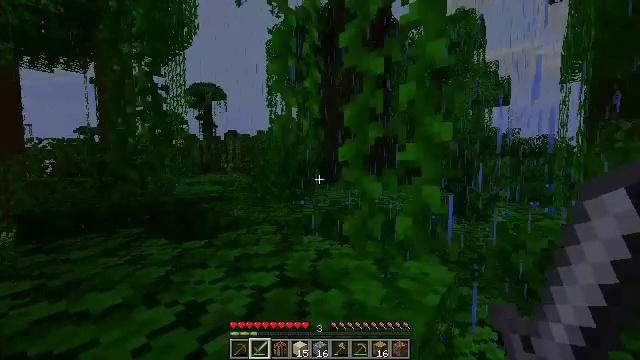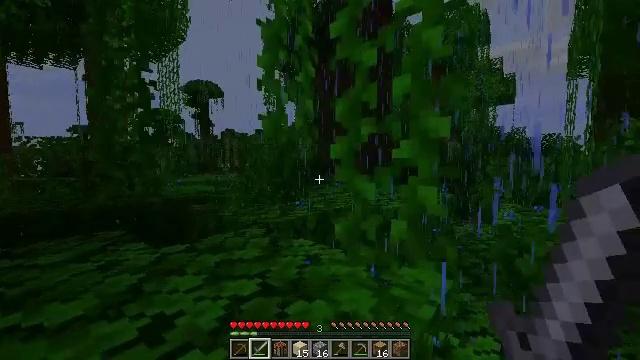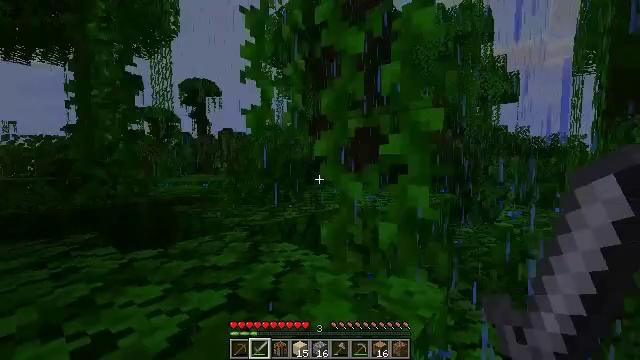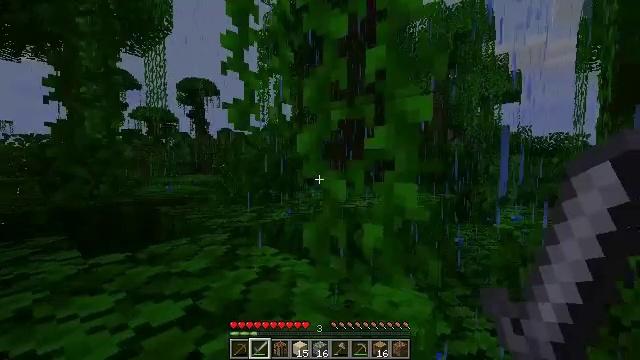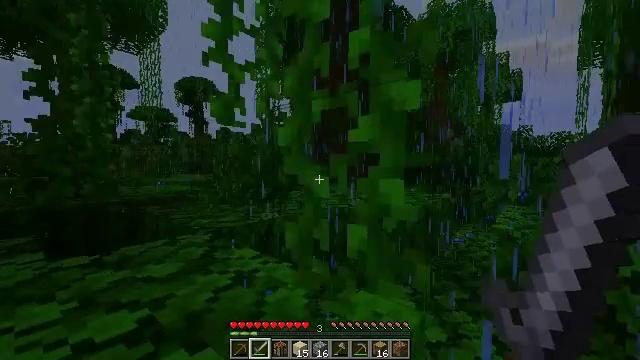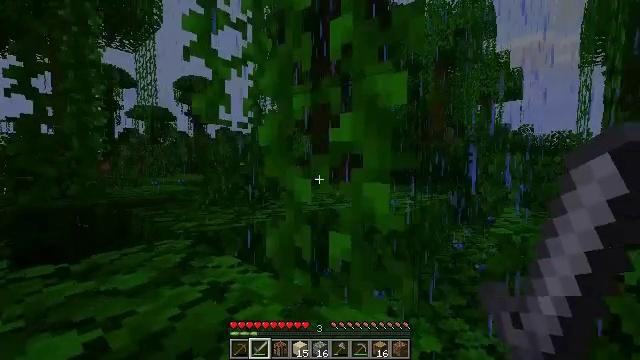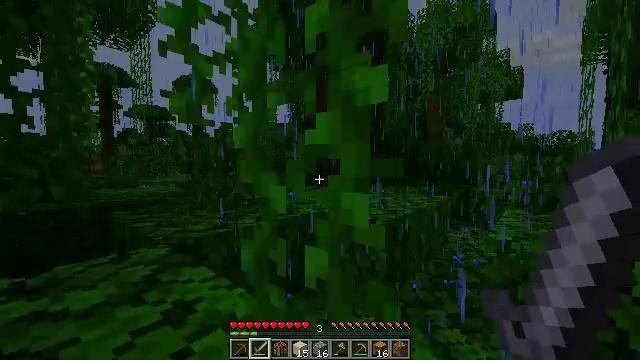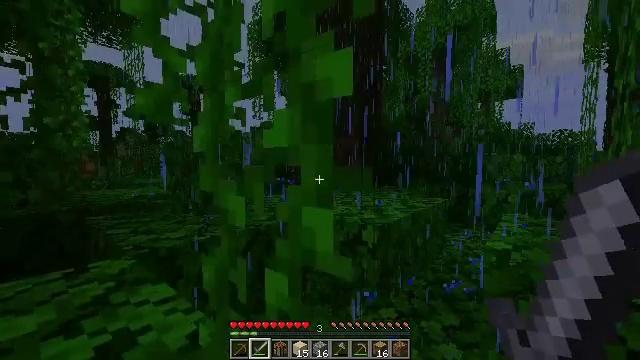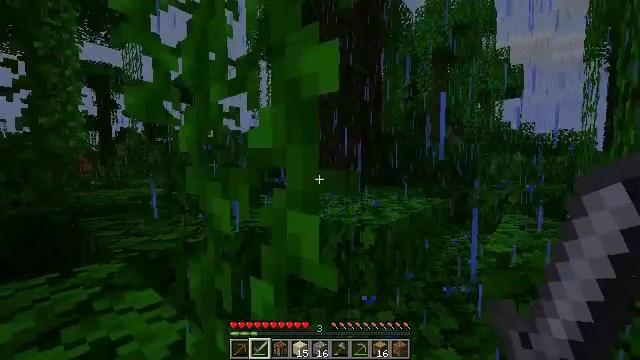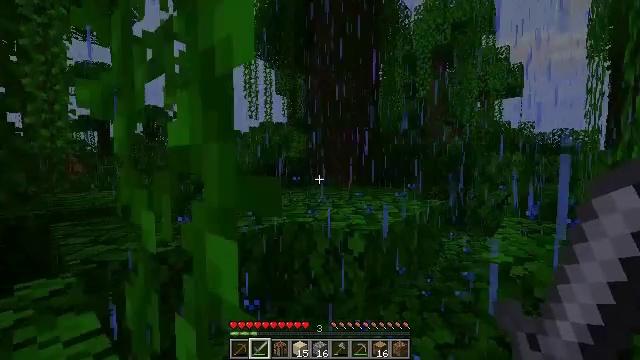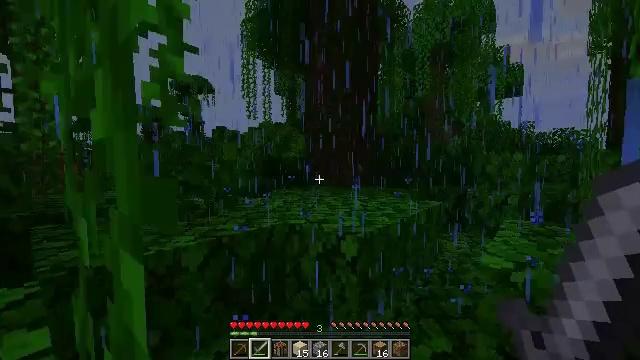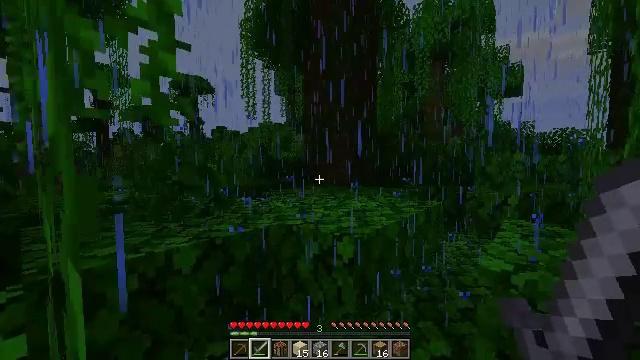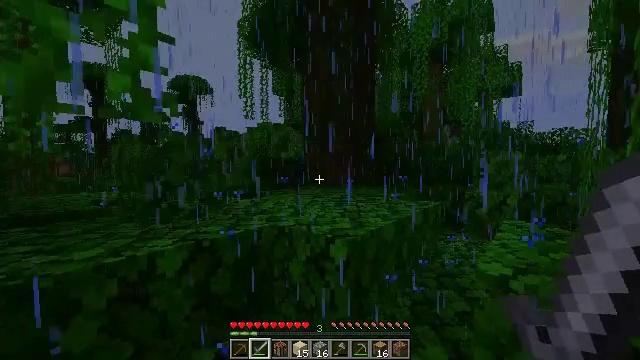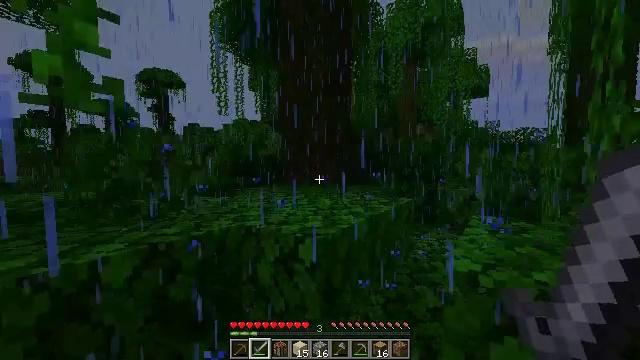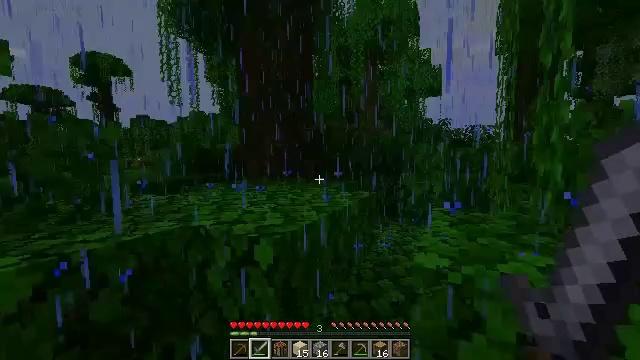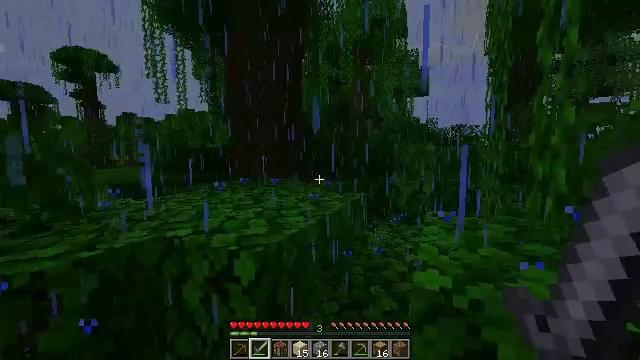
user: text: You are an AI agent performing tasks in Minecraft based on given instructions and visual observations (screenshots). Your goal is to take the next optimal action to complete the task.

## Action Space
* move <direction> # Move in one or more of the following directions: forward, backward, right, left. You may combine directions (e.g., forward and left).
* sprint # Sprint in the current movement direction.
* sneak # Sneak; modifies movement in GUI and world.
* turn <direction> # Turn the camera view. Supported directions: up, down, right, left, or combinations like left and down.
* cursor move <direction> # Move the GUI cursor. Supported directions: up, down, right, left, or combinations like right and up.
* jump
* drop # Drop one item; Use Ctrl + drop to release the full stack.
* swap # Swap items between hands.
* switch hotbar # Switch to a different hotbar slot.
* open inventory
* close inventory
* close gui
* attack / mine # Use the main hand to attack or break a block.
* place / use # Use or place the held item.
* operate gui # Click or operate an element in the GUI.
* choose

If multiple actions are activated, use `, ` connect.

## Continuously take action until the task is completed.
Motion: motion action
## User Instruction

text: Collect vines by mining them.
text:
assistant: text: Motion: move forward, sprint
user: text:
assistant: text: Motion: move forward, sprint
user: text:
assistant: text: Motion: move forward, sprint
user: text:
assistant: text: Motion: move forward, sprint
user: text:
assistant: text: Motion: move forward, sprint
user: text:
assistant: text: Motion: move forward, sprint
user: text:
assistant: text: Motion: move forward, sprint
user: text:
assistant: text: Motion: move forward
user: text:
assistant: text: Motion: move forward
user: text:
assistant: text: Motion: move forward
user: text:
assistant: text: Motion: move forward
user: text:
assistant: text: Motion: move forward, sprint
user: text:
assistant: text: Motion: move forward, sprint, turn right
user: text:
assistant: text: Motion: move forward, sprint, turn right and down
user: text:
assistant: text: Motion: move forward, sprint, turn right
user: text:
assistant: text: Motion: move forward, sprint
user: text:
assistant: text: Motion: move forward, sprint
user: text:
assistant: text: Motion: move forward, sprint
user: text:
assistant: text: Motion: move forward, sprint
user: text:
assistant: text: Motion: move forward, sprint
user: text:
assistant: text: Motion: move forward, sprint
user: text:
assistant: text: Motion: move forward, sprint
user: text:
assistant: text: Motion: move forward, sprint
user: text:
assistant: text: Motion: move forward, sprint
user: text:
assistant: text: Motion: move forward, sprint
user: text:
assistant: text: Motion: move forward, sprint
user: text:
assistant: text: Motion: move forward, sprint
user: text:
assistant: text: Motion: move forward, sprint
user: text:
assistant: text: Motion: move forward, sprint
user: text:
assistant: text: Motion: move forward, sprint